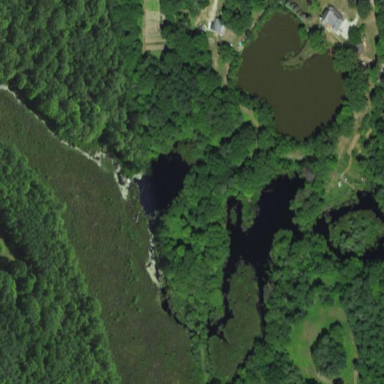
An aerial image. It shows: Peaceful pond surrounded by nature.